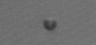
Label: nanoplankton_mix